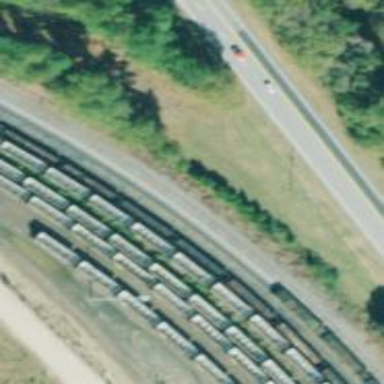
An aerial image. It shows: Railway yard for storing freight cars.